Chest X-ray:
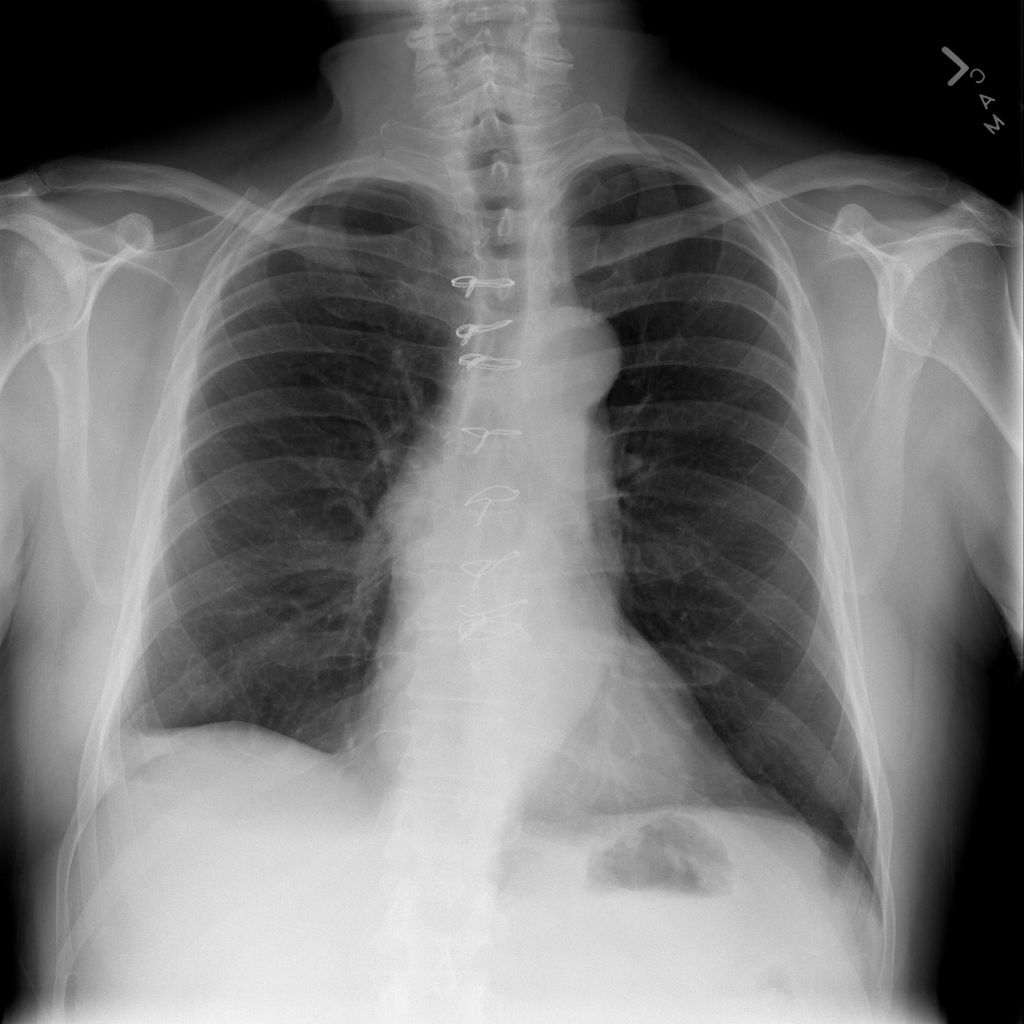
Findings: Pleural Thickening
No abnormal finding: no